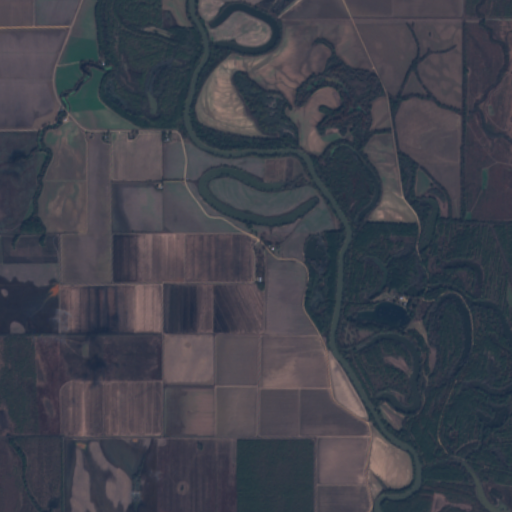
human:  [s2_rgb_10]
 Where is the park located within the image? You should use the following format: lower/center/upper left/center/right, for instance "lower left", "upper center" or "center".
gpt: There is no park in the image.